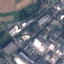
Land use / land cover: Industrial